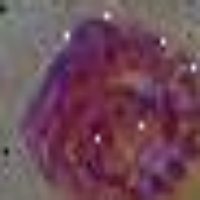
Label: prophase